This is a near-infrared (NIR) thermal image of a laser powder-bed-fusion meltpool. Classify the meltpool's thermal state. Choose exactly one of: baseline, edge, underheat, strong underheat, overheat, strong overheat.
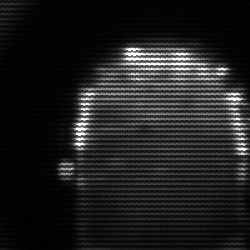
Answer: baseline